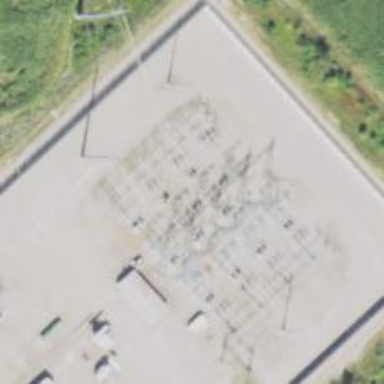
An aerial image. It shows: Switch for power supply.